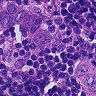
Metastatic tissue present: yes